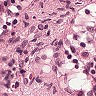
Metastatic tissue present: no